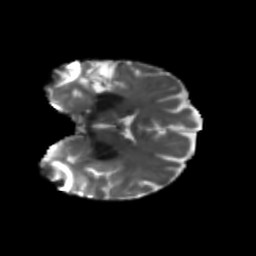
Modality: T2w
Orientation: coronal
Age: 59
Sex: female
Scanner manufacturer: siemens
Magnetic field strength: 3 T
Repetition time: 5.47 s
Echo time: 0.0854 s